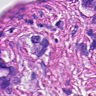
Metastatic tissue present: yes